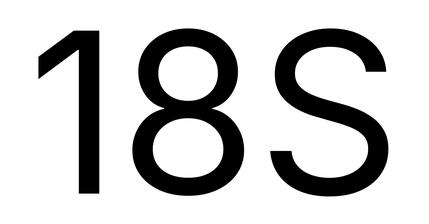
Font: Inter_Regular